Question: Anybody know how to draw a diagram (As follows) dynamically with ASP.NET, Javascript framework or is anybody know any commercial product to achieve following ?

Thank you in advance
Dinesh
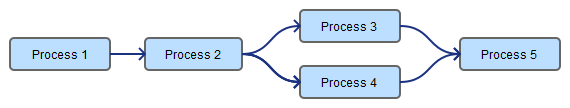
Answer: You could try the mxgraph javascript app from JGraph.
" you include it as a JavaScript link in your HTML "
<URL>